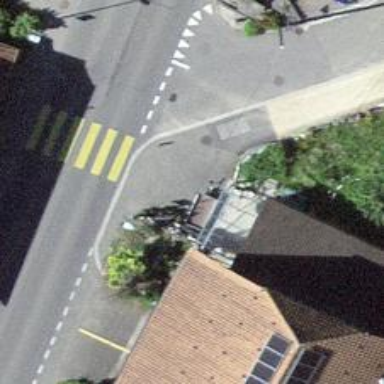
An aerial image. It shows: Marked crossing on the road.